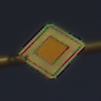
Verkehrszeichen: Vorfahrtsstrasse
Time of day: SunriseSunset
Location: Outdoor (Nature)
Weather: Clear
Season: NotSpecified
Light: Natural